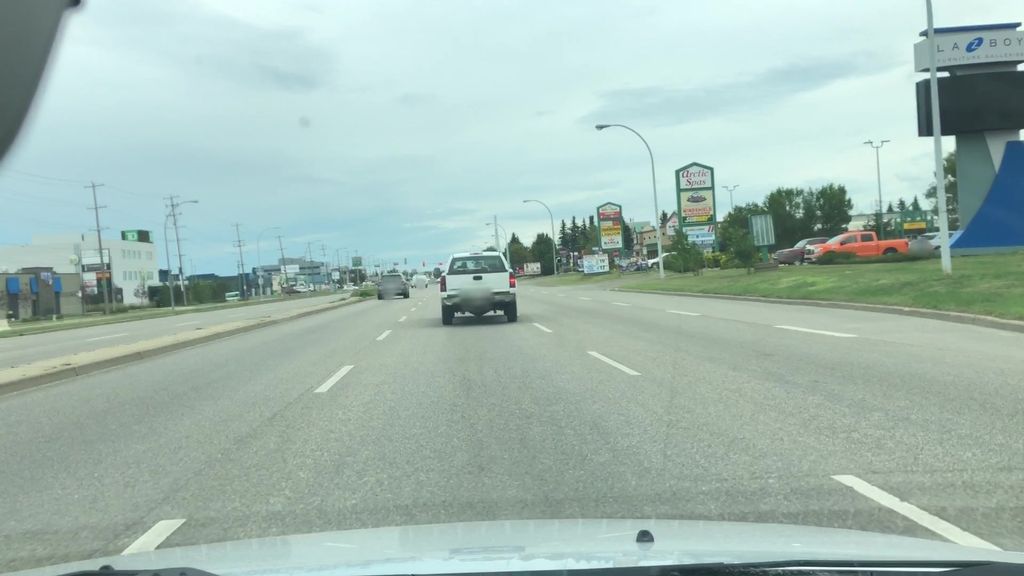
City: edmonton